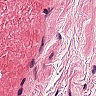
Metastatic tissue present: no